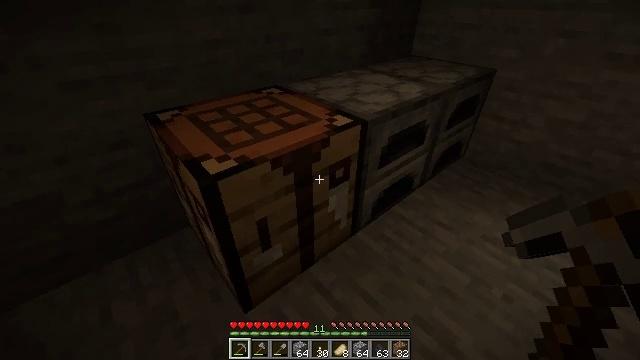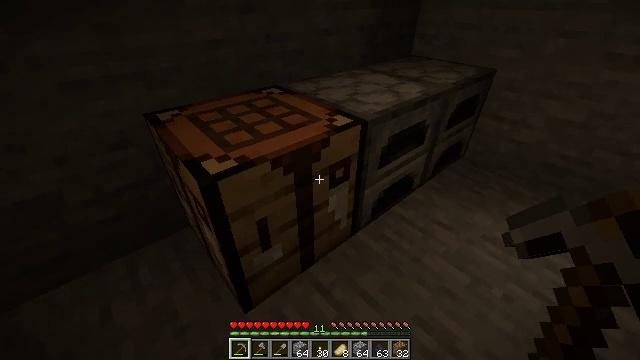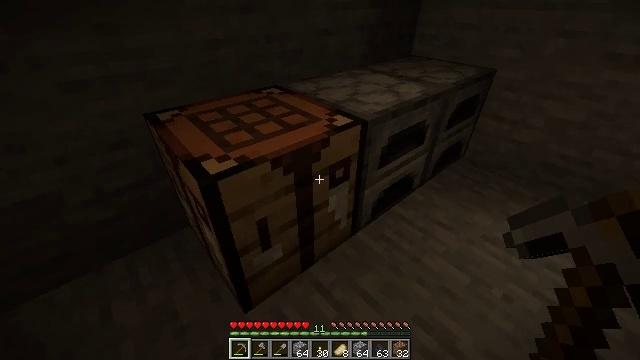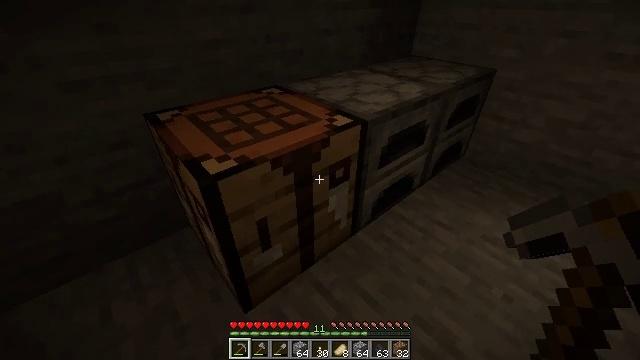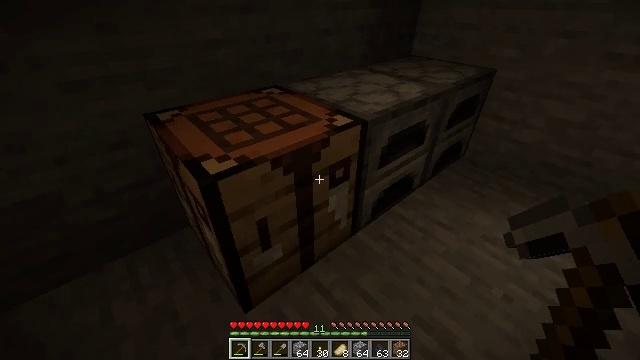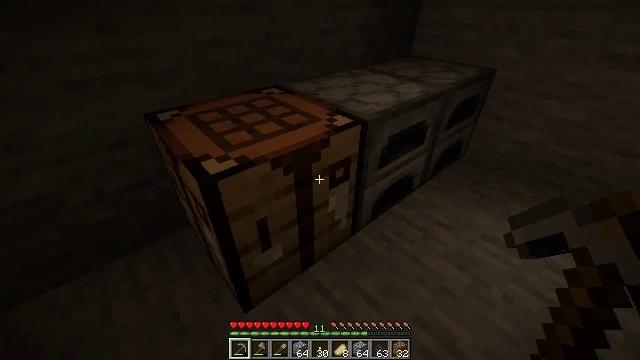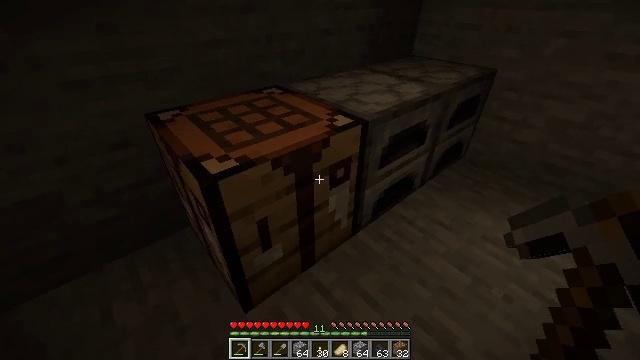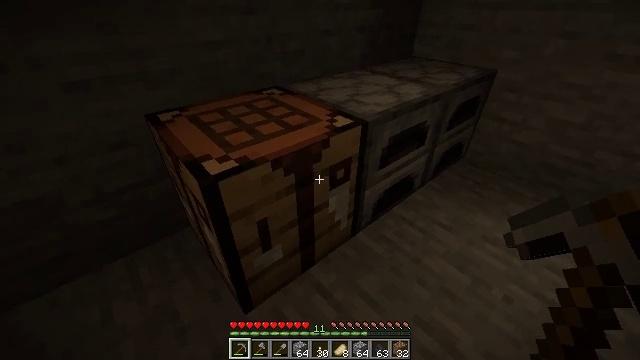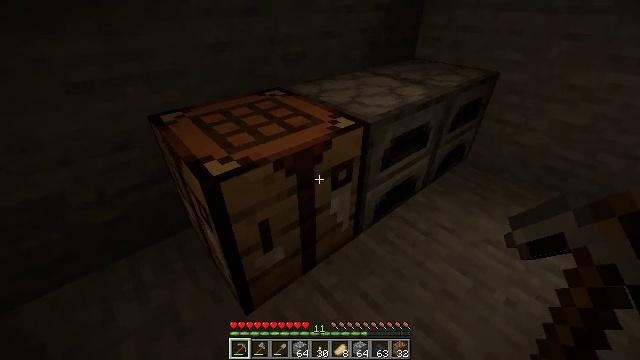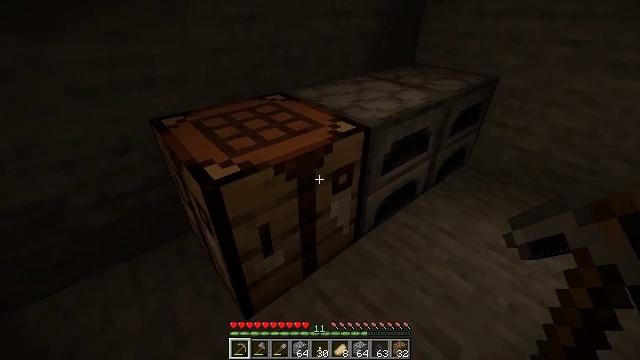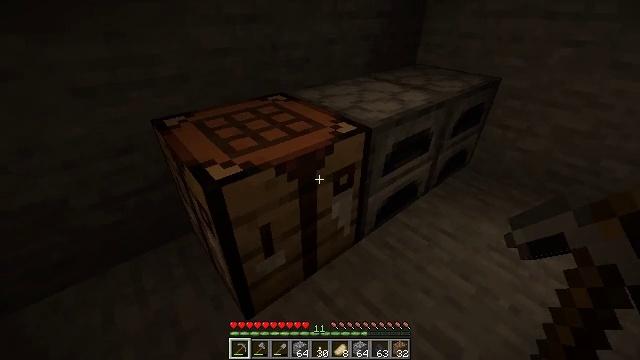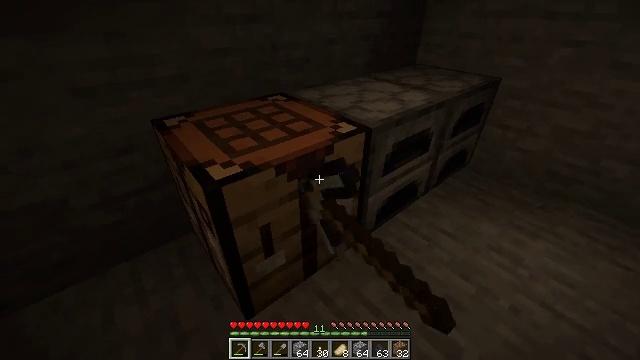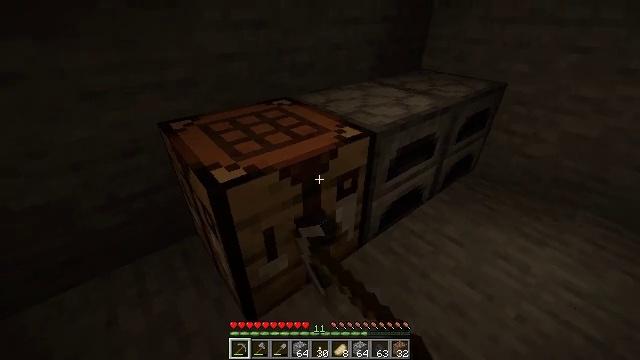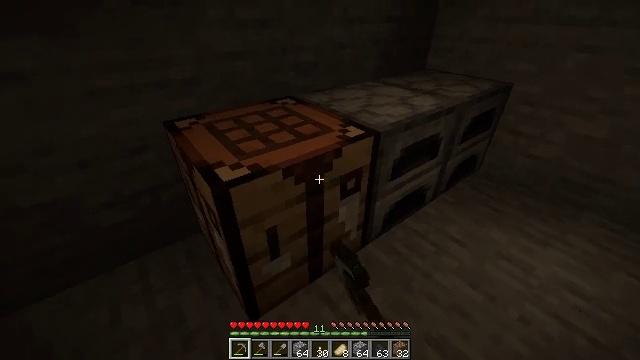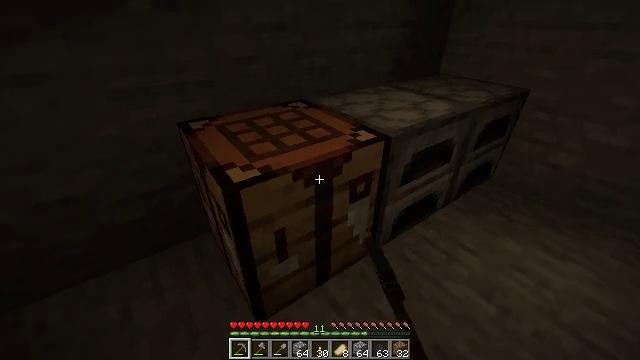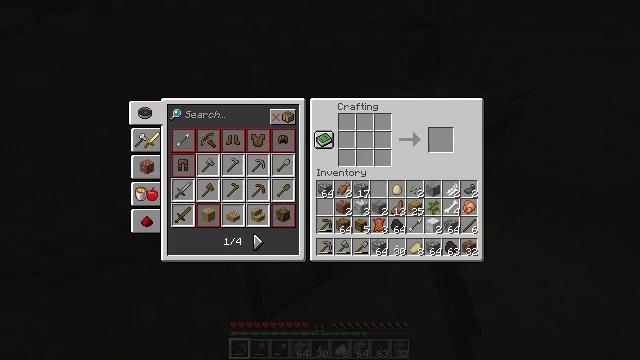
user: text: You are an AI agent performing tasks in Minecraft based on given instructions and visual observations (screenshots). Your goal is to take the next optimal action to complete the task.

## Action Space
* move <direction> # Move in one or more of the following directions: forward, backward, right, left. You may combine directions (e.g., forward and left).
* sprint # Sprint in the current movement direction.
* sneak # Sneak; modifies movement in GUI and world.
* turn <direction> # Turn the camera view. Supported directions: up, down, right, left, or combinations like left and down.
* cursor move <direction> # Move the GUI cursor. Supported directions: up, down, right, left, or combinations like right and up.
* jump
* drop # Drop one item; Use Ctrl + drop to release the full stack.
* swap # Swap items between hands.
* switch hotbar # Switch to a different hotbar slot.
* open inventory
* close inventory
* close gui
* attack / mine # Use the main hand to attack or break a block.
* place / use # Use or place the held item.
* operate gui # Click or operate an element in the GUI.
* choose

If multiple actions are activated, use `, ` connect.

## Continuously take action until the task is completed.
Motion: motion action
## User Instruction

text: Create a white carpet using wool.
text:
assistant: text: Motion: no_op
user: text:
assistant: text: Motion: no_op
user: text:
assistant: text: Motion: no_op
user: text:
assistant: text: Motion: no_op
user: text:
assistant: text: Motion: no_op
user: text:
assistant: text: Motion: no_op
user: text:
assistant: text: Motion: no_op
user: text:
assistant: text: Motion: no_op
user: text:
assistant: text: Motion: no_op
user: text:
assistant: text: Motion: use / place
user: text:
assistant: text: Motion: use / place
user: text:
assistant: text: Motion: turn left, use / place
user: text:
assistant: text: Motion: no_op
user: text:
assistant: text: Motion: turn left
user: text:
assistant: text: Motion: cursor move left, open gui
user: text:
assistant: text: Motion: cursor move right
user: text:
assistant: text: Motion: no_op
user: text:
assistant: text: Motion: no_op
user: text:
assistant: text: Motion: no_op
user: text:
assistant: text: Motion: no_op
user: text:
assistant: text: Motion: no_op
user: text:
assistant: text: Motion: no_op
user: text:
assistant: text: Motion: cursor move left and up
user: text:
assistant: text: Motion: cursor move left
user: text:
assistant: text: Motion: cursor move left
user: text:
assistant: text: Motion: cursor move left
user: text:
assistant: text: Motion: no_op
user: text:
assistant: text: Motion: no_op
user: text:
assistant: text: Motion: no_op
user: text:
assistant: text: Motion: no_op